Question: i am working with some code but FLutter table is not displaying data in correct way, its somehow overlapping the data.
'''
Table(
defaultColumnWidth: FlexColumnWidth(1.0),
defaultVerticalAlignment: TableCellVerticalAlignment.middle,
border: TableBorder.all(), // Allows to add a border decoration around your table
children: const [
TableRow(children :[
Text('Year'),
Text('Lang'),
Text('Author'),
]),
TableRow(children :[
Text('1990'),
Text('Eng'),
Text('ASD'),
]),
]
),
'''

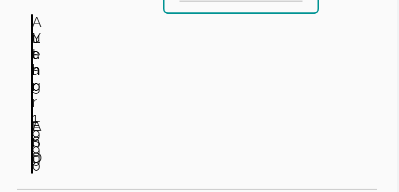
Answer: Follow this :
'''
import 'package:flutter/material.dart';
void main() {runApp(MyApp());}
class MyApp extends StatefulWidget {
@override
_TableExample createState() => _TableExample();
}
class _TableExample extends State<MyApp> {
@override
Widget build(BuildContext context) {
return MaterialApp(
home: Scaffold(
appBar: AppBar(
title: Text('Flutter Table Example'),
),
body: Center(
child: Column(children: <Widget>[
Container(
margin: EdgeInsets.all(20),
child: Table(
defaultColumnWidth: FixedColumnWidth(120.0),
border: TableBorder.all(
color: Colors.black,
style: BorderStyle.solid,
width: 2),
children: [
TableRow( children: [
Column(children:[Text('Website', style: TextStyle(fontSize: 20.0))]),
Column(children:[Text('Tutorial', style: TextStyle(fontSize: 20.0))]),
Column(children:[Text('Review', style: TextStyle(fontSize: 20.0))]),
]),
TableRow( children: [
Column(children:[Text('Javatpoint')]),
Column(children:[Text('Flutter')]),
Column(children:[Text('5*')]),
]),
TableRow( children: [
Column(children:[Text('Javatpoint')]),
Column(children:[Text('MySQL')]),
Column(children:[Text('5*')]),
]),
TableRow( children: [
Column(children:[Text('Javatpoint')]),
Column(children:[Text('ReactJS')]),
Column(children:[Text('5*')]),
]),
],
),
),
])
)),
);
}
}
'''